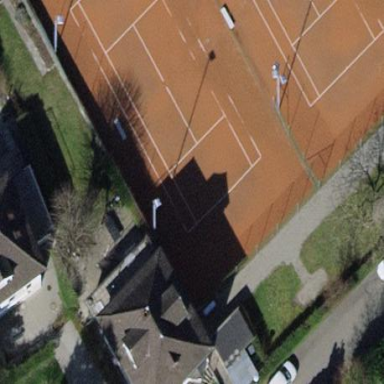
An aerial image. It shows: Tennis court with tartan surface.